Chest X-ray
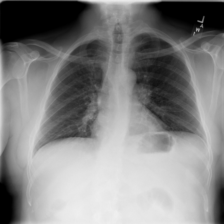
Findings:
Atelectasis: negative
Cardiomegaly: negative
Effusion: negative
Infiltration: negative
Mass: negative
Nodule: negative
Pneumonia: negative
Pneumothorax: negative
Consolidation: negative
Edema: negative
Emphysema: negative
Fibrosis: negative
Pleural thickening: negative
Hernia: negative